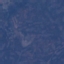
Land use / land cover: HerbaceousVegetation